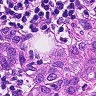
Metastatic tissue present: yes